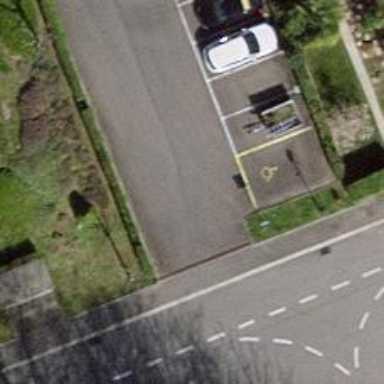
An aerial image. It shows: Parking aisle designated as service road.